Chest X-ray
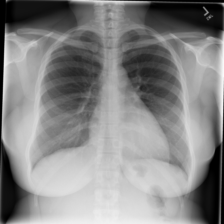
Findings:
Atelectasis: negative
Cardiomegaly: negative
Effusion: negative
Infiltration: negative
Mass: negative
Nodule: negative
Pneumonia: negative
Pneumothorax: negative
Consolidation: negative
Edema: negative
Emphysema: negative
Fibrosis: negative
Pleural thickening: negative
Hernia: negative